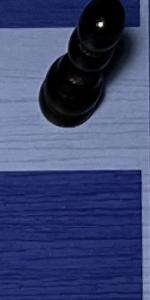
Label: Empty